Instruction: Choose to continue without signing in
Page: checkout
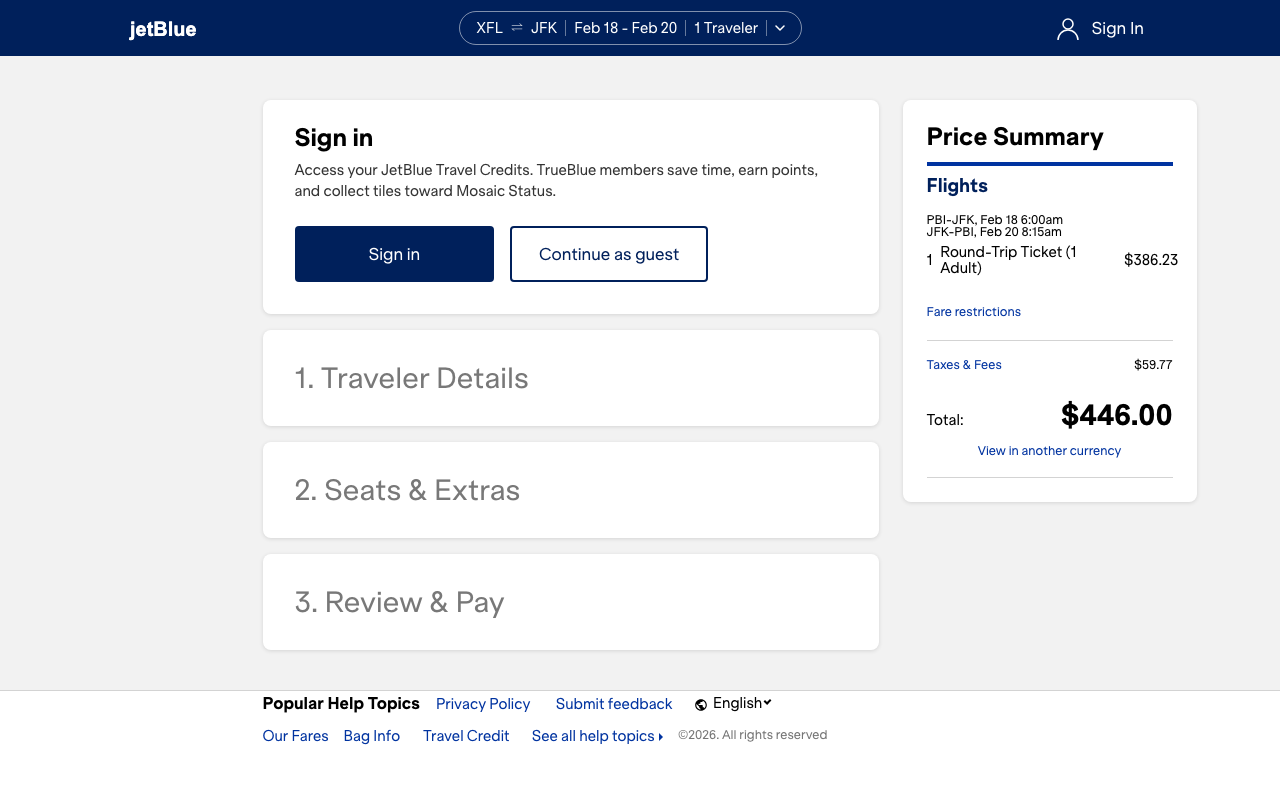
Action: click